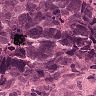
Metastatic tissue present: yes